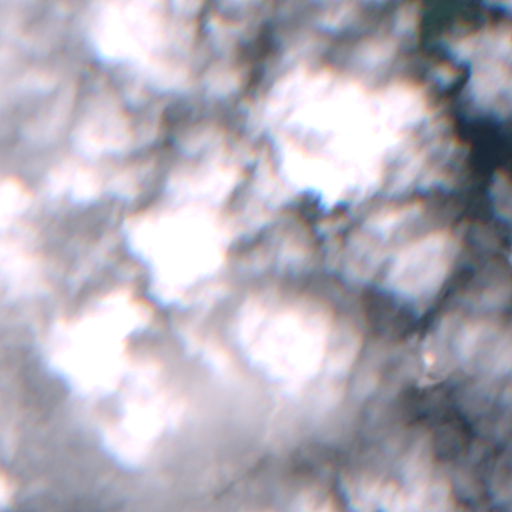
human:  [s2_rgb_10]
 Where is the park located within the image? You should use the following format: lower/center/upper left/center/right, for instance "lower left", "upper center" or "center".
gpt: There is no park in the image.